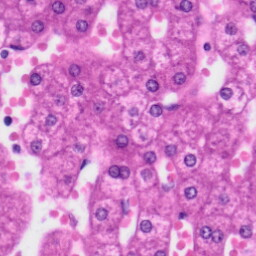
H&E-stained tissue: Liver